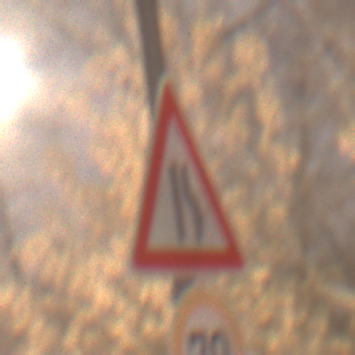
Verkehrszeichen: EinseitigVerengteFahrbahnRechts
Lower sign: Geschwindigkeit70
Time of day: Night
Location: Outdoor (Urban)
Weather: Overcast
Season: Winter
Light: Artificial